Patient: sex M, age 48
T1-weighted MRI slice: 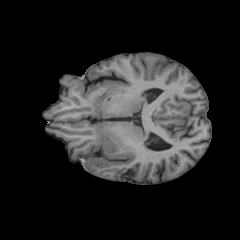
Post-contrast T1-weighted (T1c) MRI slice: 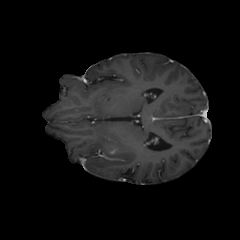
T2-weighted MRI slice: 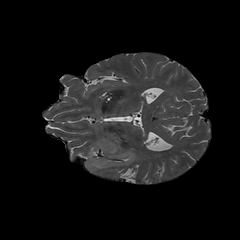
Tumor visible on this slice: yes
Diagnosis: Glioblastoma, IDH-wildtype
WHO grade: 4